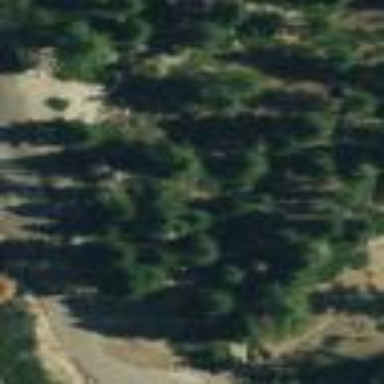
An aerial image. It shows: Residential area surrounded by evergreen needle-leaved woodland.